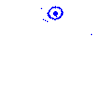
Particle: kaon